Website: macys
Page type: customer-info-address
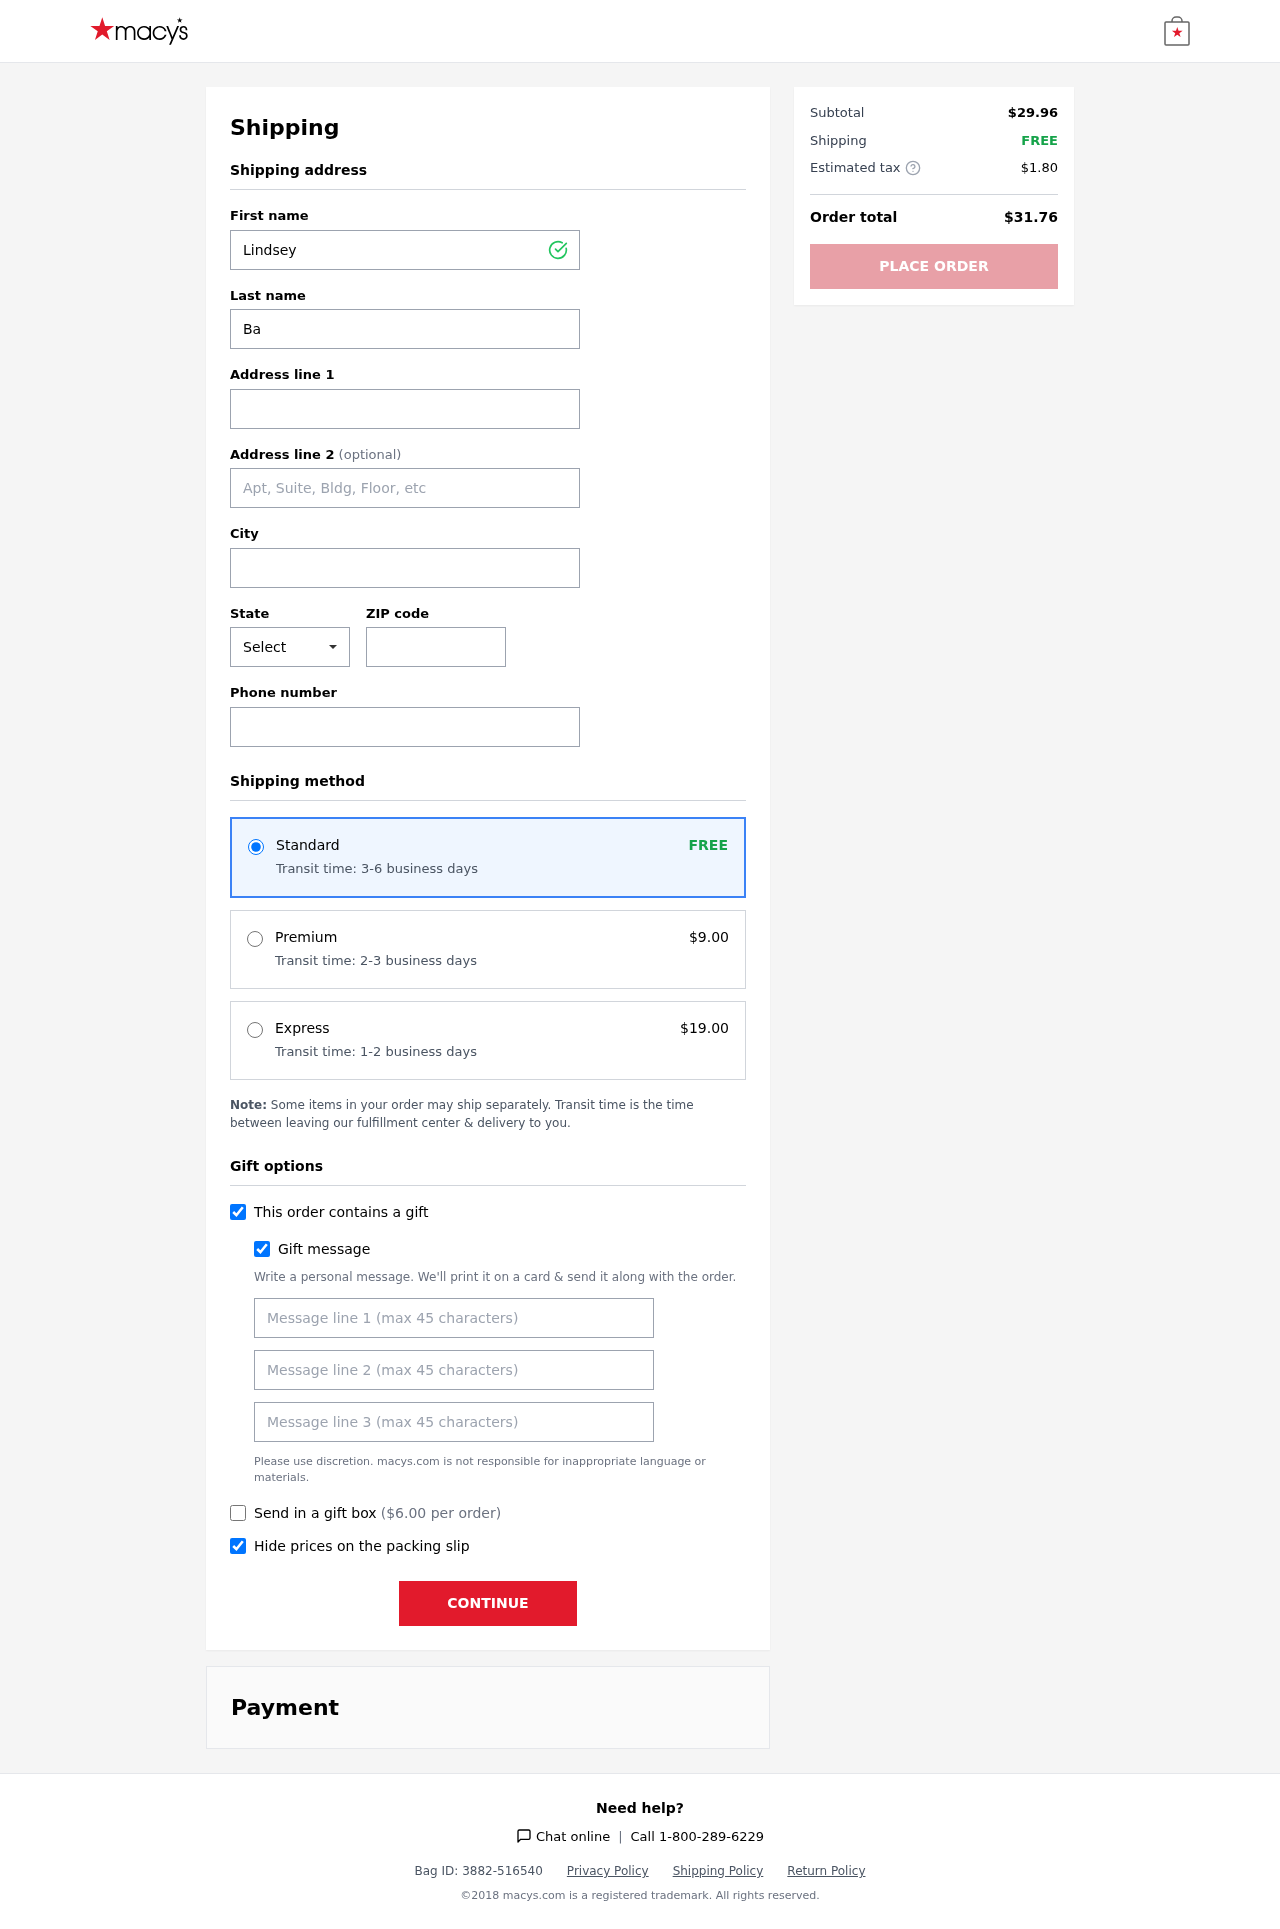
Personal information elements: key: PII_CITY
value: Laurenmouth
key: PII_FIRSTNAME
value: Lindsey
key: PII_GIFT_MESSAGE
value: Hey Ronald! I thought you could use a little extra relaxation this season, so I picked up something special to help you unwind. Can't wait to hear how you enjoy it! Lindsey
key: PII_LASTNAME
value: Bailey
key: PII_PHONE
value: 5673578630
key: PII_POSTCODE
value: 42389
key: PII_STATE_ABBR
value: WI
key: PII_STREET
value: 623 Fernando Pine Apt. 534
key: PII_STREET2
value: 410 Kathryn Isle
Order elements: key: ORDER_SHIPPING_STANDARD
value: FREE
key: ORDER_SHIPPING_STANDARD_TIME
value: Transit time: 3-6 business days
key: ORDER_SHIPPING_PREMIUM
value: $9.00
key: ORDER_SHIPPING_PREMIUM_TIME
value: Transit time: 2-3 business days
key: ORDER_SHIPPING_EXPRESS
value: $19.00
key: ORDER_SHIPPING_EXPRESS_TIME
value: Transit time: 1-2 business days
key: ORDER_GIFT_BOX_FEE
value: $6.00
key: ORDER_SUBTOTAL
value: $29.96
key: ORDER_SHIPPING_COST
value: FREE
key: ORDER_TAX
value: $1.80
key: ORDER_TOTAL
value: $31.76